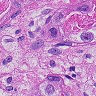
Metastatic tissue present: yes